Field crop: maize
Growth stage: 2
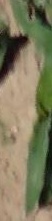
Species: maize